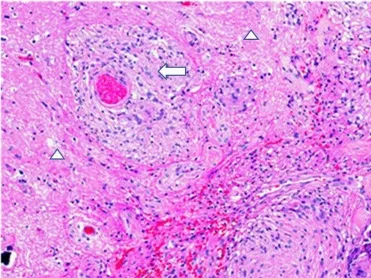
(B) MA area is typical of small blood vessels cuffed by meningothelial cells (white arrows) or fibroblasts proliferation.
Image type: pathology (h&e)